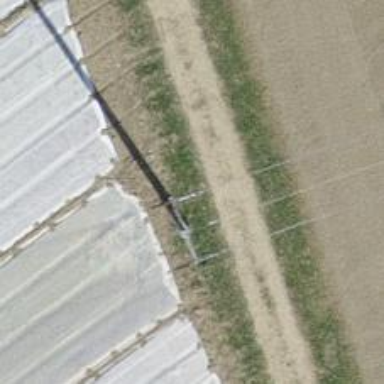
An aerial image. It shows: Three cables of power line.